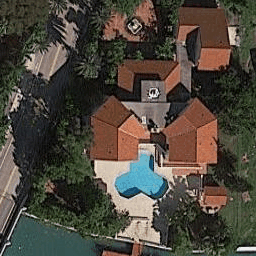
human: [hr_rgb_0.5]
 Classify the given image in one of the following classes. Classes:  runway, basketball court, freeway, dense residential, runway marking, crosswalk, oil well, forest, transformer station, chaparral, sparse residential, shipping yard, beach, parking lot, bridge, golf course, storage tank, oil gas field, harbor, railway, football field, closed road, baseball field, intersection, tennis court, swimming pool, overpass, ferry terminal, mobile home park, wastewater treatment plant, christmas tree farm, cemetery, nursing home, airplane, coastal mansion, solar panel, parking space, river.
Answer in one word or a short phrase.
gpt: coastal mansion